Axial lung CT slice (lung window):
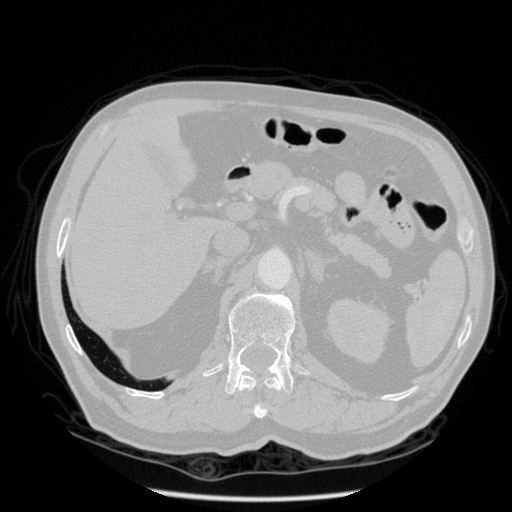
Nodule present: no